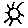
Label: sun